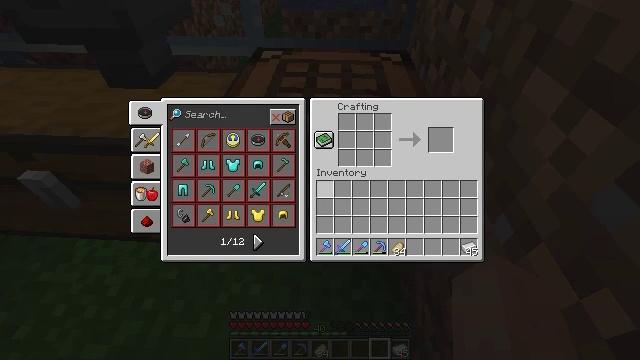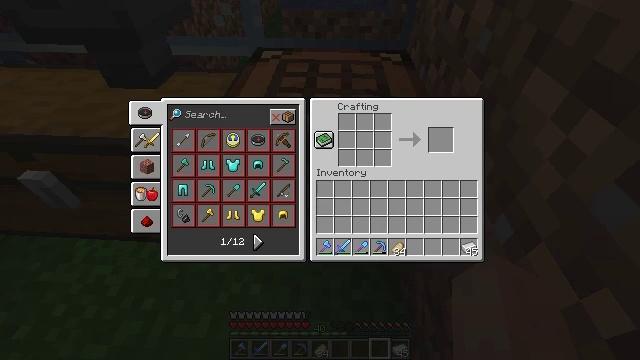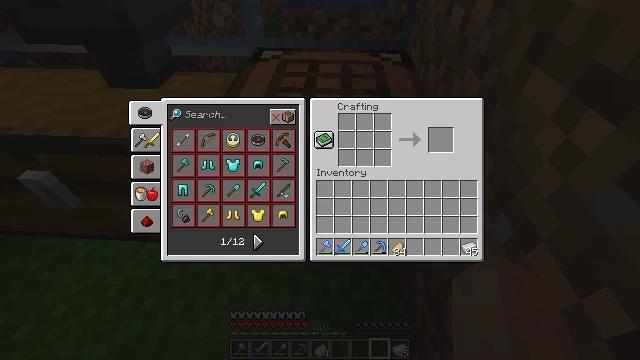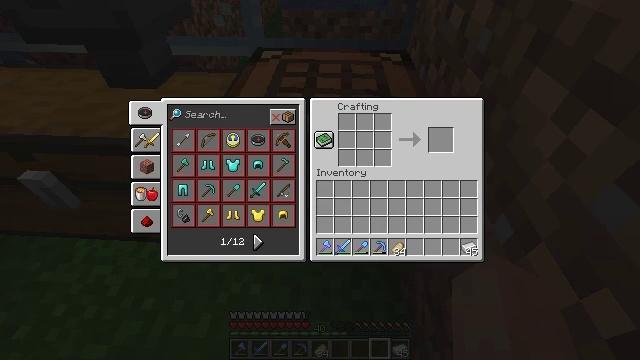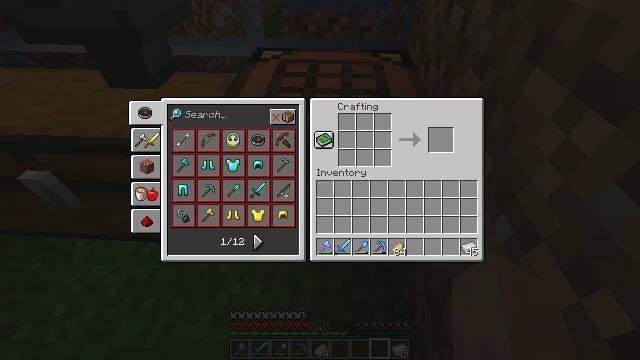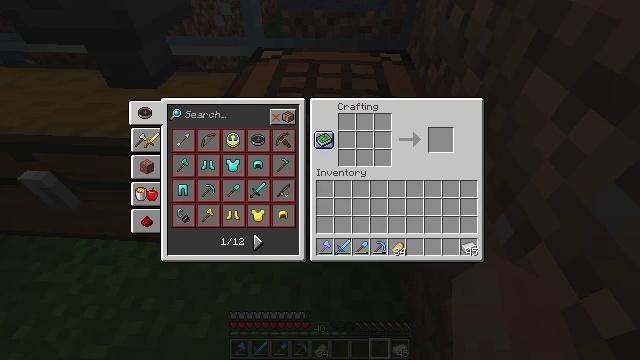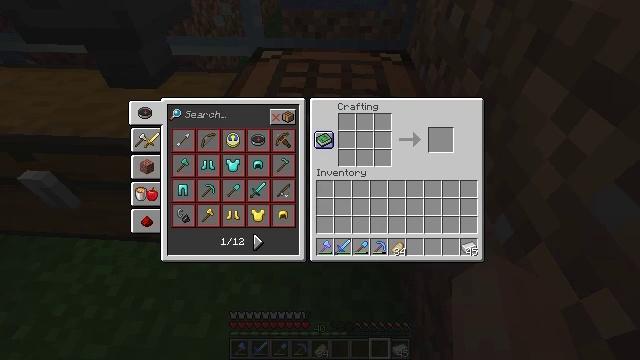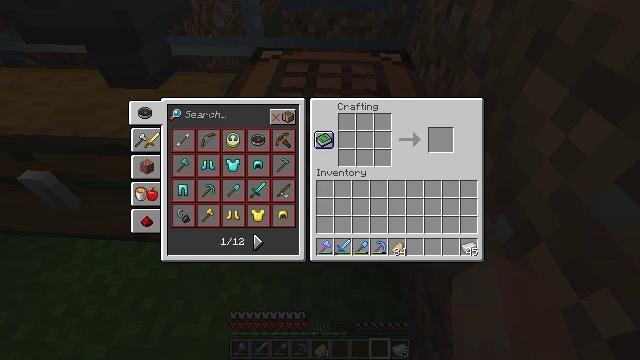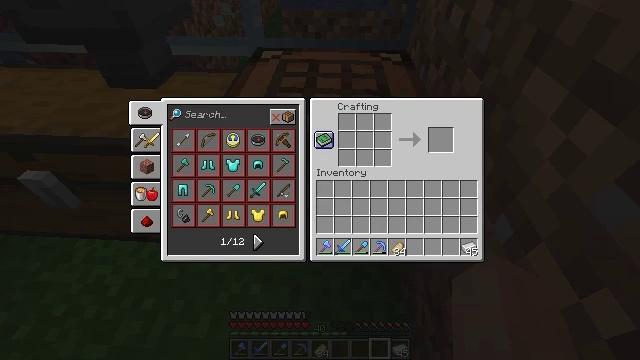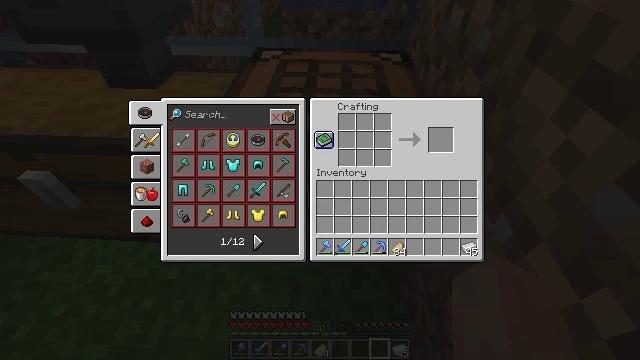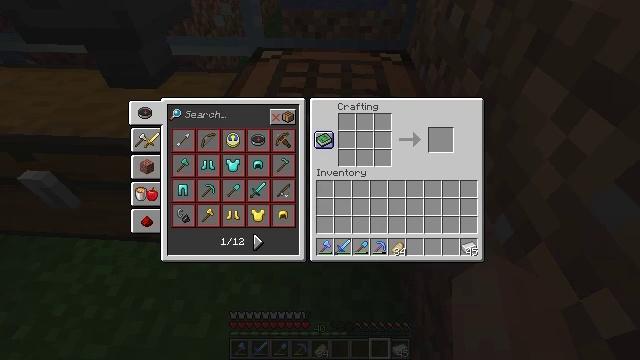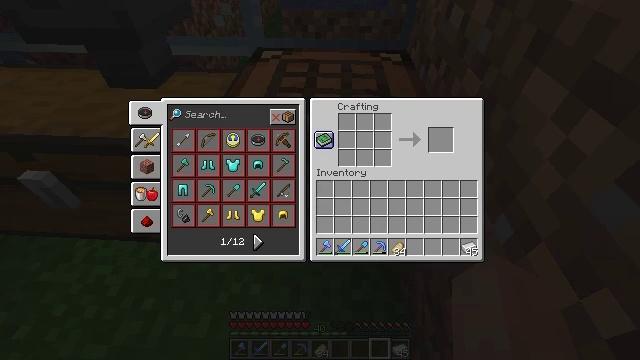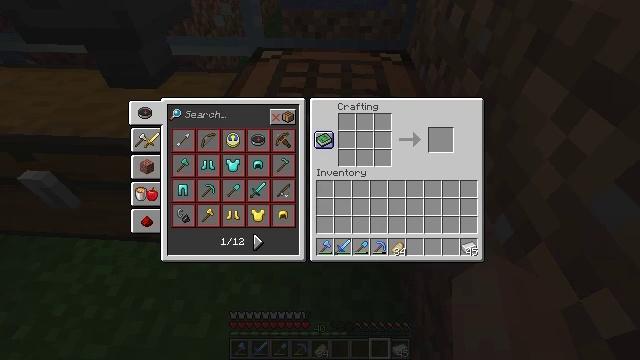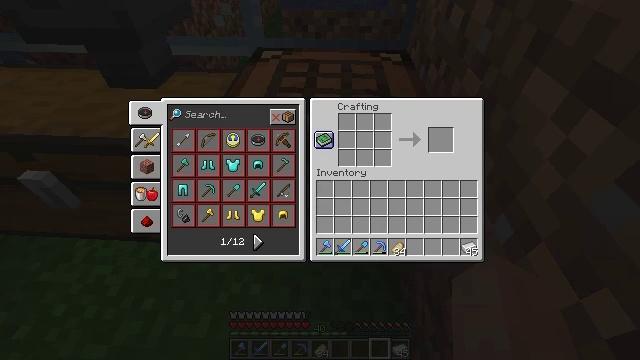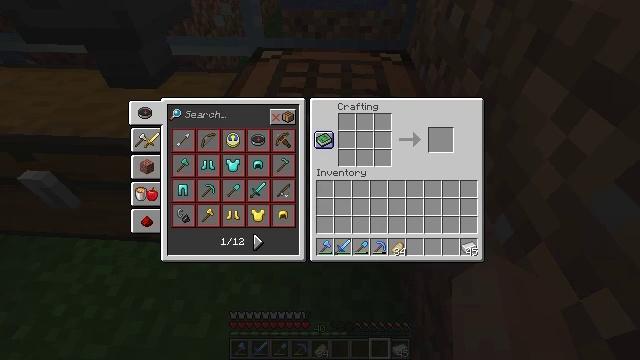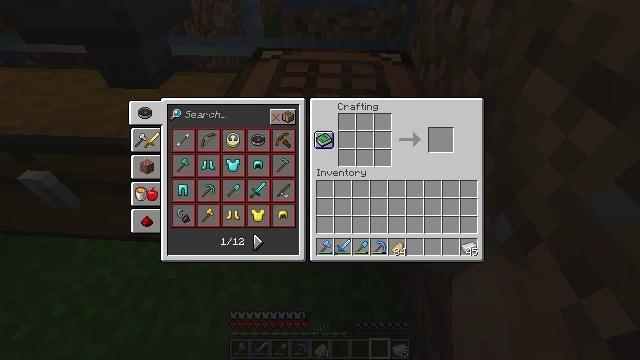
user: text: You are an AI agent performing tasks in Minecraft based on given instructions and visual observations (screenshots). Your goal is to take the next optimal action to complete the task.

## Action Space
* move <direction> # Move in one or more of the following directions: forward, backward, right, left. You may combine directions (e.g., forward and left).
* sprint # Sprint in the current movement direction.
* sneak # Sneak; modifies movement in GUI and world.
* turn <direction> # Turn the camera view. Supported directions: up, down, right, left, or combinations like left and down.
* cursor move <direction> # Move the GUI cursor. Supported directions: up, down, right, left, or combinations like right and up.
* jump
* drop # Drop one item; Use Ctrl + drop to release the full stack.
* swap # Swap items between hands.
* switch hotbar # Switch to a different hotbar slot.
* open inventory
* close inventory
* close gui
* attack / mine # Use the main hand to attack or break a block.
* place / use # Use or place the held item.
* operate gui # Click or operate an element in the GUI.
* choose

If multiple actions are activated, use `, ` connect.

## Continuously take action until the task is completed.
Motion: motion action
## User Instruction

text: Take dried kelp to craft a dried kelp block.
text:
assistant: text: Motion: cursor move up
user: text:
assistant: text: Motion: cursor move up
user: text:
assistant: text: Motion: no_op
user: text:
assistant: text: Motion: no_op
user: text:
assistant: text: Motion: no_op
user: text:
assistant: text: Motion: no_op
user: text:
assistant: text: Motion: no_op
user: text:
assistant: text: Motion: no_op
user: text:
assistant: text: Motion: no_op
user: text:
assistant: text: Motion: no_op
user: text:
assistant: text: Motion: no_op
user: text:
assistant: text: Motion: no_op
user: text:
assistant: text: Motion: no_op
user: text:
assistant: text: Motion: no_op
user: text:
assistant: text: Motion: no_op
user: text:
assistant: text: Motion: no_op
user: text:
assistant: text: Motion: no_op
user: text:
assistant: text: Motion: no_op
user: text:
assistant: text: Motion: close gui
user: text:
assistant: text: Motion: turn left
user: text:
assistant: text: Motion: turn left and up
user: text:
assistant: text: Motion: turn left and up
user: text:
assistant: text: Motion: turn left
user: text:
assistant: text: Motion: no_op
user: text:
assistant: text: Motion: use / place
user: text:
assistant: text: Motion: use / place
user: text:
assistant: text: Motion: use / place
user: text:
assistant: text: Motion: use / place
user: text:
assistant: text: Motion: no_op
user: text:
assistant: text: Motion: open gui